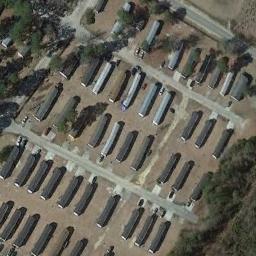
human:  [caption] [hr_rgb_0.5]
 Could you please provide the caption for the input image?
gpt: There are many buildings in the mobile home park .

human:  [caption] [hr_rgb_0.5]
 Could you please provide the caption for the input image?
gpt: There are two rows of mobile homes on the lawn .

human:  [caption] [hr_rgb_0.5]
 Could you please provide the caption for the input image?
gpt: The mobile home park is on the bare land next to some trees .

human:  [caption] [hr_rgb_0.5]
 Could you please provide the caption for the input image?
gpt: The mobile home park has lots of mobile homes arranged in lines .

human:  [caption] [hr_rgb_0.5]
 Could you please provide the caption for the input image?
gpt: There are some black buildings and trees in the mobile home park .